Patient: sex M, age 52
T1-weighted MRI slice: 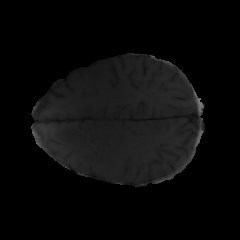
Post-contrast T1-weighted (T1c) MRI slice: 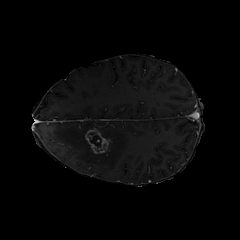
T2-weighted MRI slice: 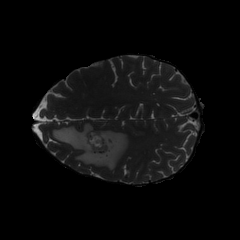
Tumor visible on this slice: yes
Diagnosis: Glioblastoma, IDH-wildtype
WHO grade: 4